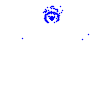
Particle: kaon